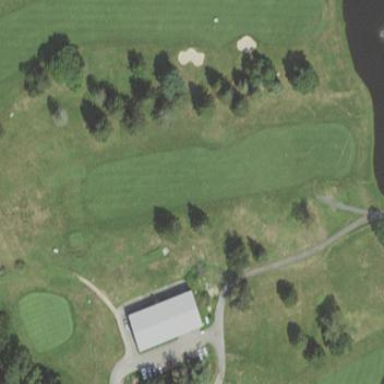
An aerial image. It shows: Grassy area designated as golf fairway.